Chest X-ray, PA view. Patient: 55 years old, sex F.
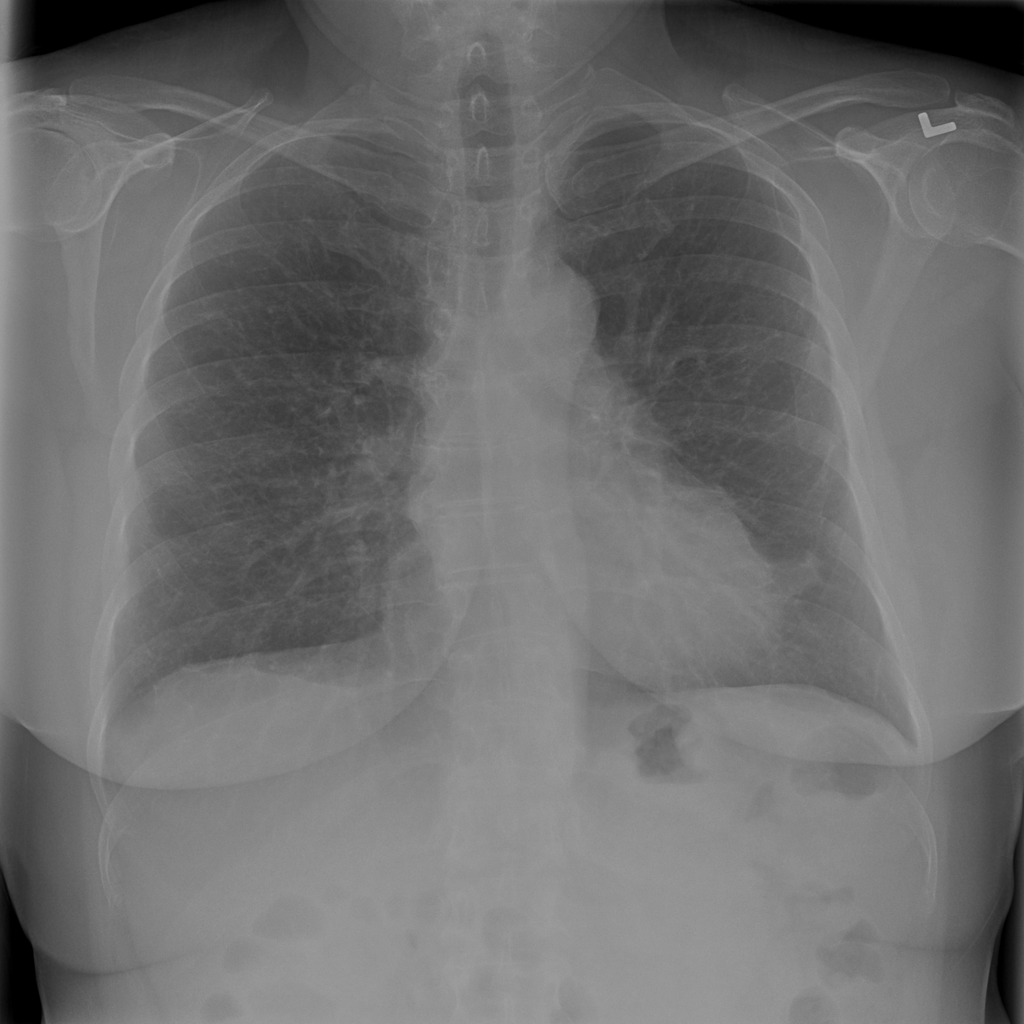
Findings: No Finding